Field crop: tomato
Growth stage: 2
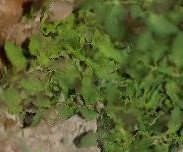
Species: tomato